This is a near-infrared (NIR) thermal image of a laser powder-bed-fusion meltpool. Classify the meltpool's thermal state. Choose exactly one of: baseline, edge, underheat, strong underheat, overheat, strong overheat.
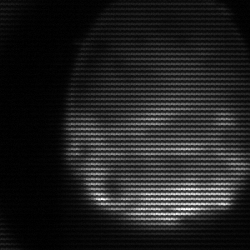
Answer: edge